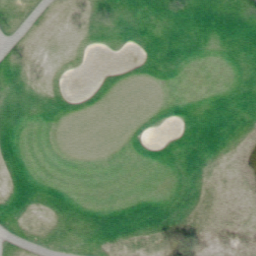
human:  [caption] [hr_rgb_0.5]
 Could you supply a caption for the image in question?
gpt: A part of a golf course with green turfs and some bunkers .

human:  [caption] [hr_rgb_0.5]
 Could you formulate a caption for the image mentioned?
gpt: A part of a golf course with green turfs and some bunkers and a trail cross the turfs .

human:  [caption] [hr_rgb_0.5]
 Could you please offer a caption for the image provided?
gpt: This is a part of a golf course with green turfs and some bunkers .

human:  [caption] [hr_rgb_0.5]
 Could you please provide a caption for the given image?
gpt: There are turfs and some bunkers in the golf course .

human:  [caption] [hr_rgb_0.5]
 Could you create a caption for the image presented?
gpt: Green turfs and some bunkers with a trail cross the turfs in the golf course .